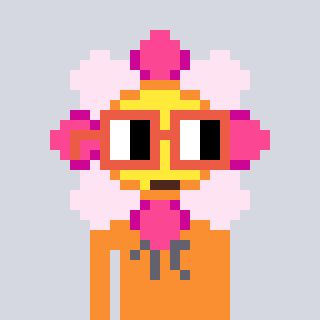
a pixel art character with square orange glasses, a flower-shaped head and a orange-colored body on a cool background